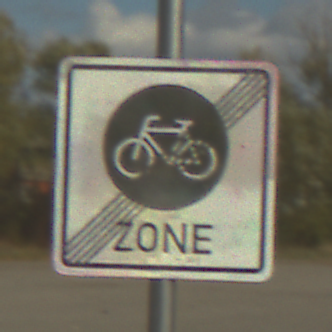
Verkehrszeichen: EndeFahrradzone
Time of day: MorningAfternoon
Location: Outdoor (RoadRail)
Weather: PartlyCloudy
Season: NotSpecified
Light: Natural